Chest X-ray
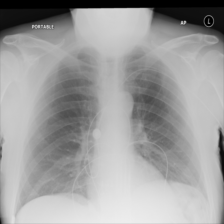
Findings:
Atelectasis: negative
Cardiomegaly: negative
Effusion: negative
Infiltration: negative
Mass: negative
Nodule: negative
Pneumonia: negative
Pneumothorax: negative
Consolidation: negative
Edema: negative
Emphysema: negative
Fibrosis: negative
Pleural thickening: negative
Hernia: negative